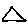
Label: triangle